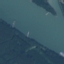
Land use / land cover: River